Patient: sex M, age 55
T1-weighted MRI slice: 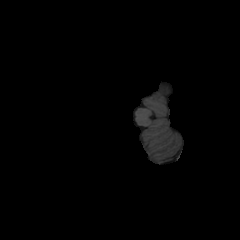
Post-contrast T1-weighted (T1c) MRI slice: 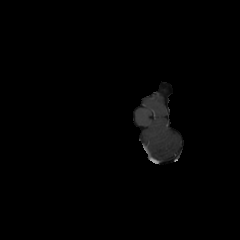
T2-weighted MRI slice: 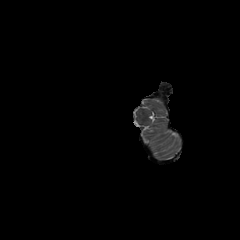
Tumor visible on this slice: no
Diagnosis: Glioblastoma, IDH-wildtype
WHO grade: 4